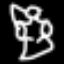
Label: angel